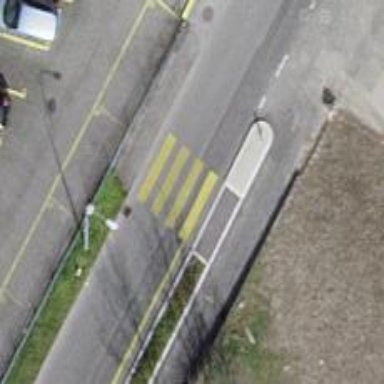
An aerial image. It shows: Zebra crossing on the road.